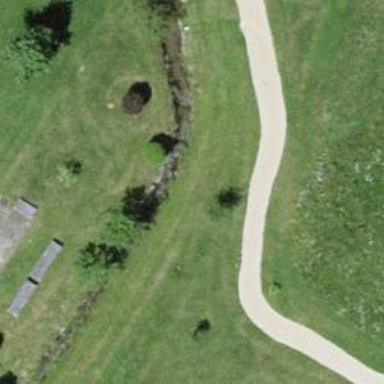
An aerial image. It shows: Path surfaced with fine gravel.